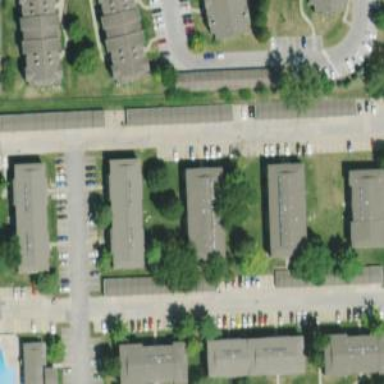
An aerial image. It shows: Living street.